Question: I'm trying to use the iDangerous Slider to show some images from a gallery. The idea is to view the active item in the center and the prev/next item should peek out left and right.
For a better understanding i attached an image.

I was unable to set some kind of viewport. I hope you can help me.
For easier testing, i set up a Fiddle:
<URL>
I figured out that 'slidesPerView: 2' produces a really near solution. But how can i variegate the width of the visible part of the prev/next image?
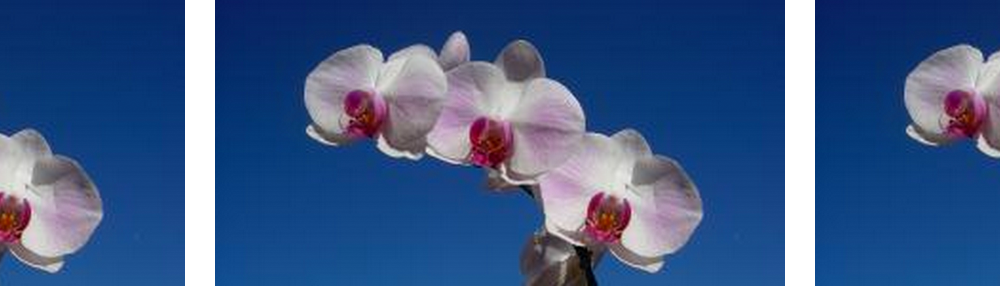
Answer: I got a pretty solution
Wrapping the Slider into a viewport
'''
<div class="viewport">
[SLIDER]
</div>
'''
Some styling
'''
.viewport {
display: block;
width:80%;
margin-left: 10%;
}
'''
Take a look into the fiddle.
<URL>